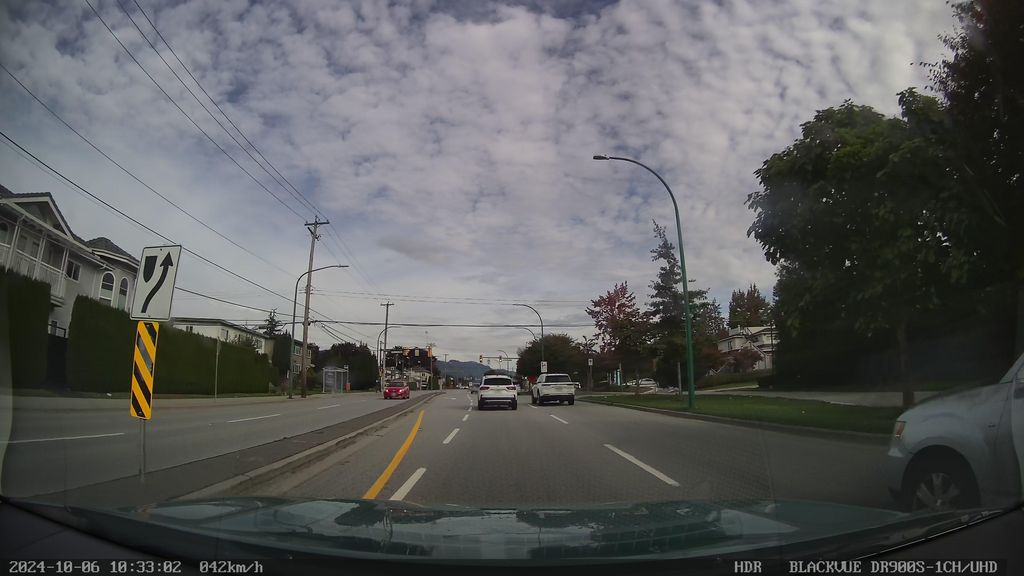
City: vancouver